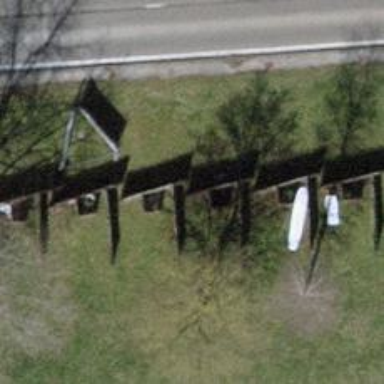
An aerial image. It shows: Wooden fence.